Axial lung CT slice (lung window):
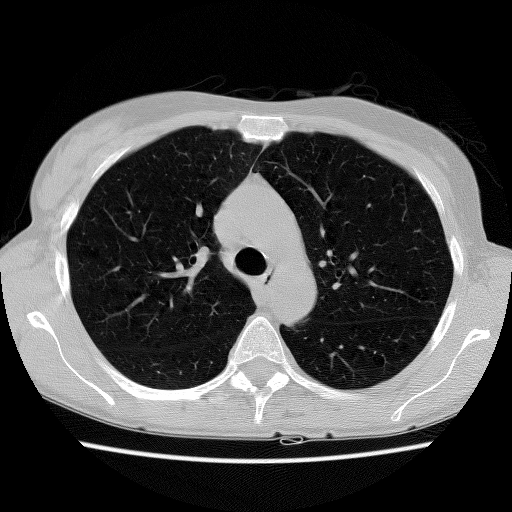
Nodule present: no